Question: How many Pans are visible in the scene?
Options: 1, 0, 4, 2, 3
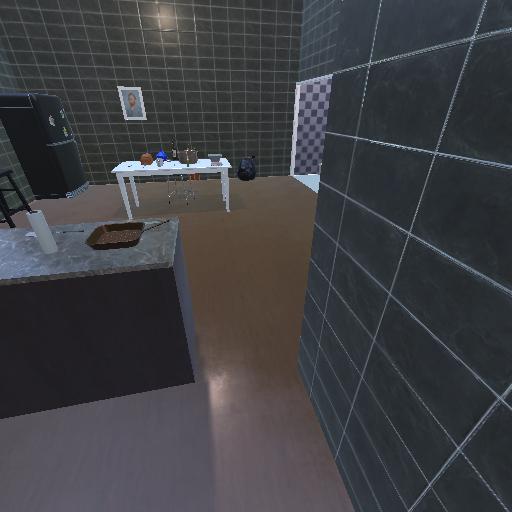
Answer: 1